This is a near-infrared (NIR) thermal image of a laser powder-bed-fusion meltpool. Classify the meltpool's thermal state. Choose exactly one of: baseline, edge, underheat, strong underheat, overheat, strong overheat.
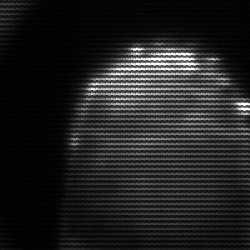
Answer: edge